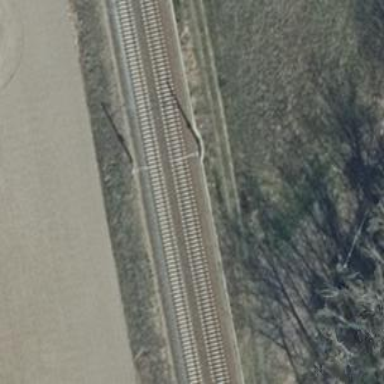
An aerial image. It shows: Milestone along the railway with catenary mast.